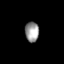
Tissue: skin
Cell type: Epithelial cells
Senescence score: 0.263
Nuclear area (px): 273
Mean DAPI intensity: 153.136